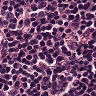
Metastatic tissue present: no